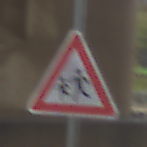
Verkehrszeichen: KinderRechts
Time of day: Midday
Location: Roofed (Beach)
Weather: Overcast
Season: NotSpecified
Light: Natural